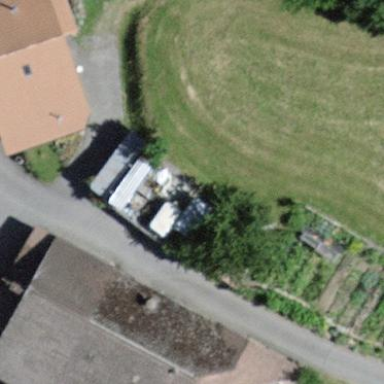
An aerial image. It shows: Shed building.